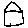
Label: house